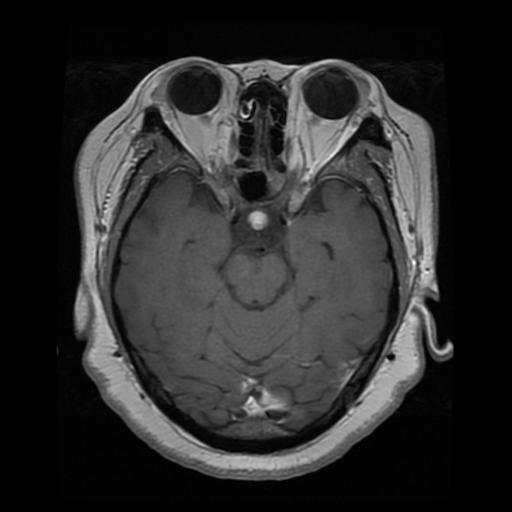
Label: pituitary